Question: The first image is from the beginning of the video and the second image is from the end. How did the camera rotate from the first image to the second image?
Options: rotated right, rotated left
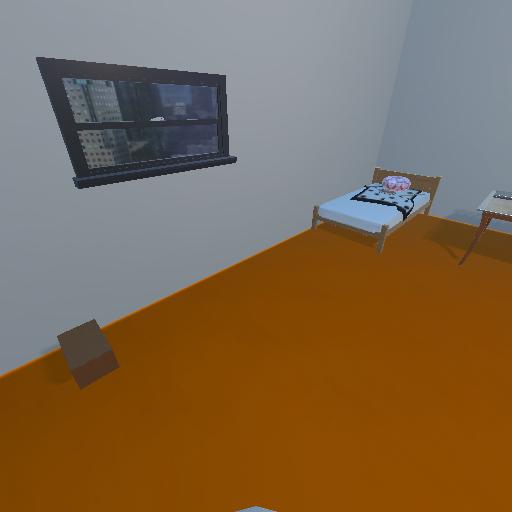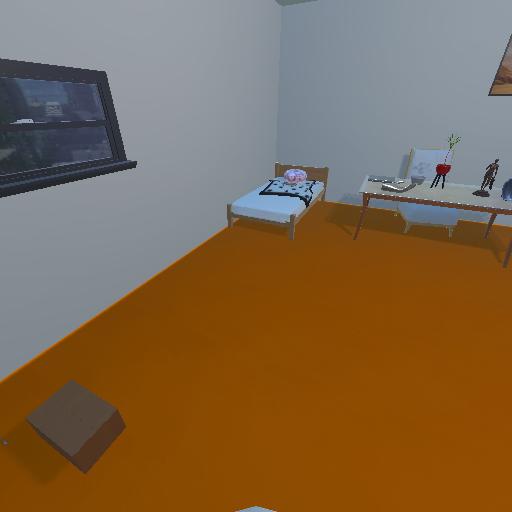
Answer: rotated right